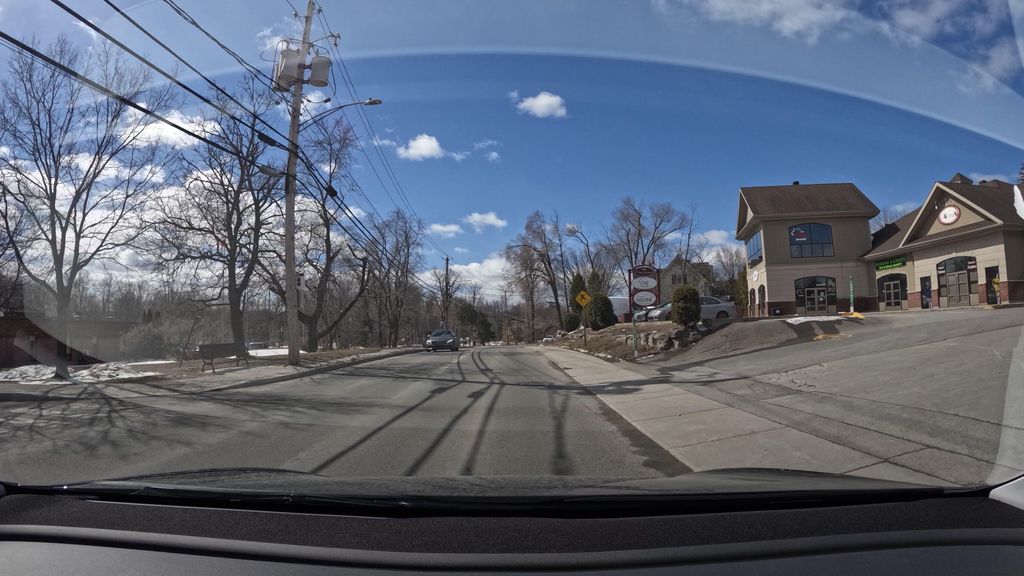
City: montreal